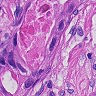
Metastatic tissue present: yes